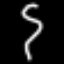
Label: squiggle